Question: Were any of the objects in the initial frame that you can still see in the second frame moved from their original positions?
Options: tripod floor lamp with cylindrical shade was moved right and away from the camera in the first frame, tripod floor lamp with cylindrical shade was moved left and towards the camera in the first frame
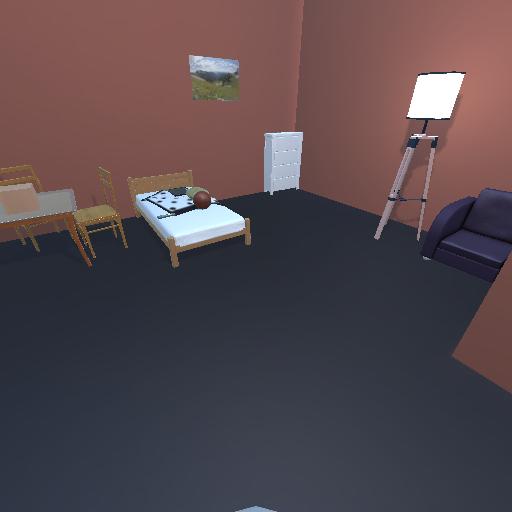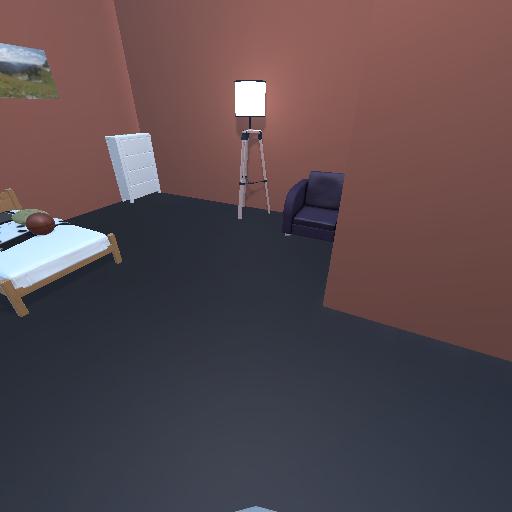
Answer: tripod floor lamp with cylindrical shade was moved right and away from the camera in the first frame